Aerial crown-view tile of a tropical tree (Barro Colorado Island, Panama), acquired 20240611:
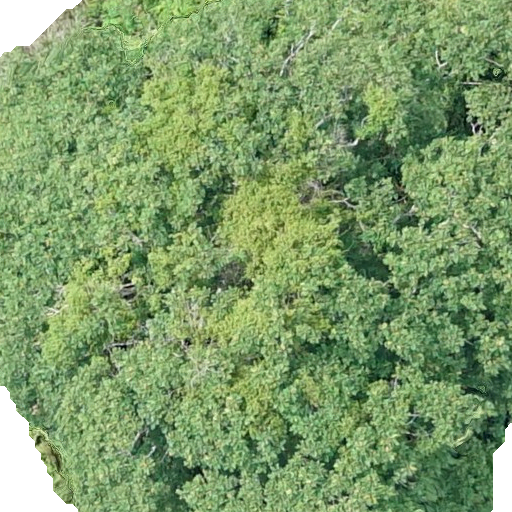
Species: Dipteryx oleifera
GBIF accepted scientific name: Dipteryx oleifera
Crown area: 507.993 m²